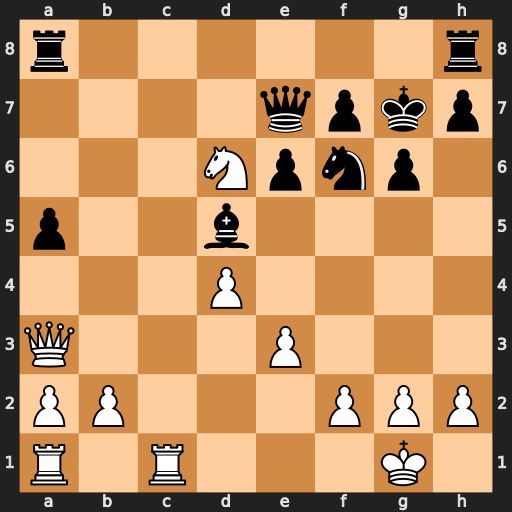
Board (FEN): r6r/4qpkp/3Npnp1/p2b4/3P4/Q3P3/PP3PPP/R1R3K1
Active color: w
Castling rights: -
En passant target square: -
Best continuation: Nf5+ exf5 Qxe7